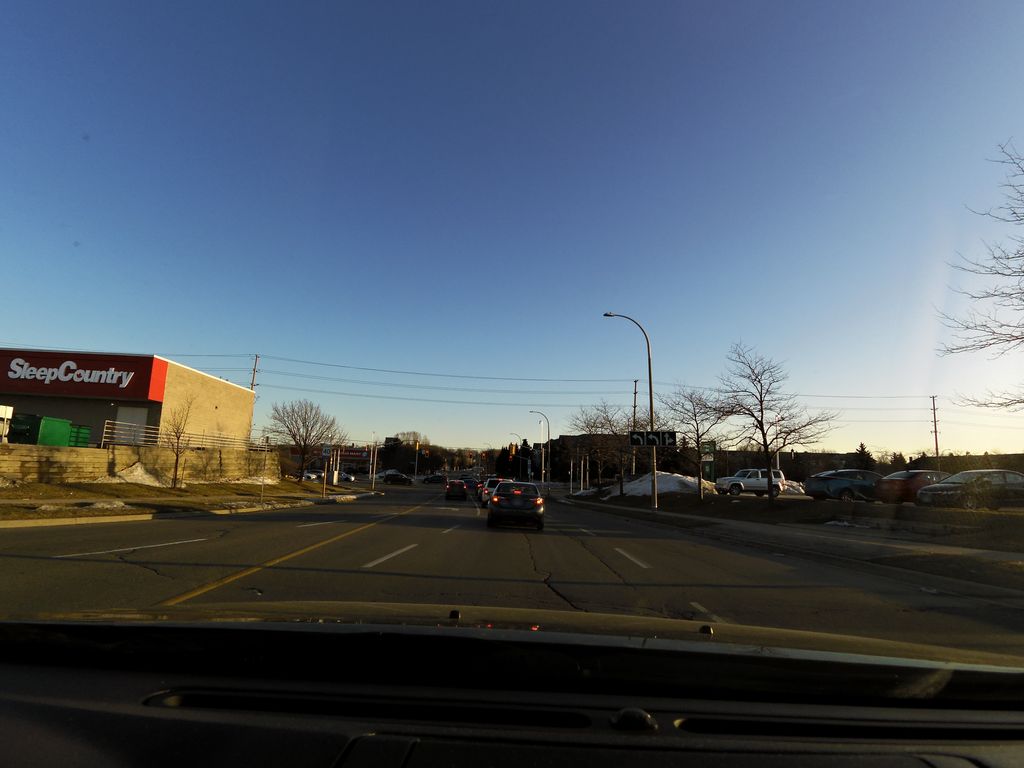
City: hamilton